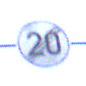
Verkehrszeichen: EndeGeschwindigkeit20
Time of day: Midday
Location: Roofed (Underpass)
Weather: Clear
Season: NotSpecified
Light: Natural